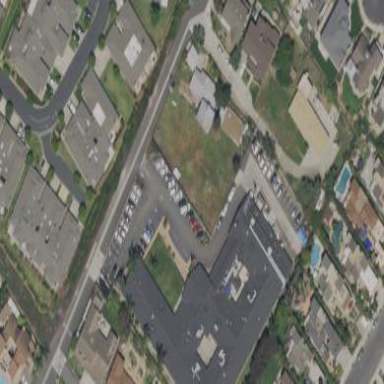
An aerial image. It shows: Clinic building.